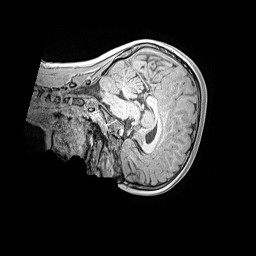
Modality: MP2RAGE
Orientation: sagittal
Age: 8
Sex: female
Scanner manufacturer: siemens
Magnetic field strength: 3 T
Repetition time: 4 s
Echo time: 0.00299 s